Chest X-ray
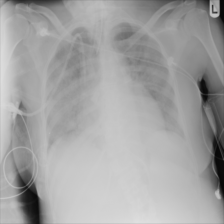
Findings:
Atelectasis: negative
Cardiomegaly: negative
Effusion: negative
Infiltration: positive
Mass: negative
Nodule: negative
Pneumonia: negative
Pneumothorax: negative
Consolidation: negative
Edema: negative
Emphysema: negative
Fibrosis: negative
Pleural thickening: negative
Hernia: negative